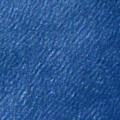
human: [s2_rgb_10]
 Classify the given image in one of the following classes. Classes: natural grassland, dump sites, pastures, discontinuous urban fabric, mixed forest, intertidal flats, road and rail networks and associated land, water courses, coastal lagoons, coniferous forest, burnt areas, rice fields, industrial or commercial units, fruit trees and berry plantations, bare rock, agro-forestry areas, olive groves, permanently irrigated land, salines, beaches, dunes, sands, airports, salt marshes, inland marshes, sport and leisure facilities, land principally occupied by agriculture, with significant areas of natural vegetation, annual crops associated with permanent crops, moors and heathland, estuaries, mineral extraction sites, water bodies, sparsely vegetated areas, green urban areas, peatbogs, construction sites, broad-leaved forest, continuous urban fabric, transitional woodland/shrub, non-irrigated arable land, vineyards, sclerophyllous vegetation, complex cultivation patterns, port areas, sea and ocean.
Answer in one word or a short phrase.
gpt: sea and ocean